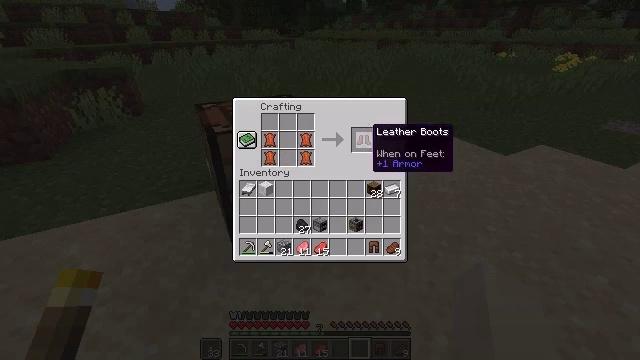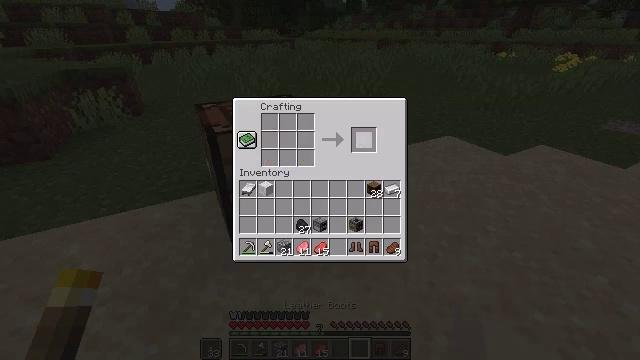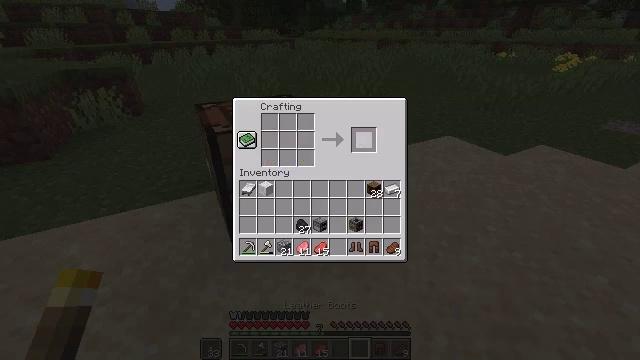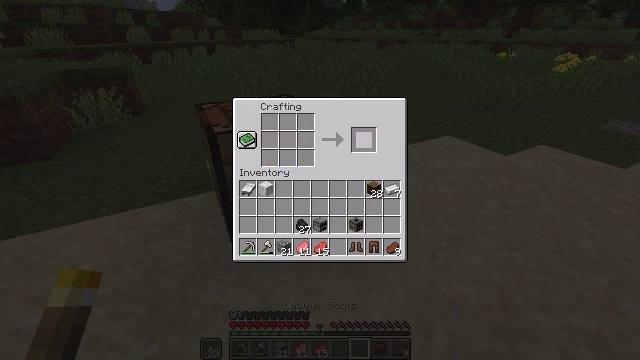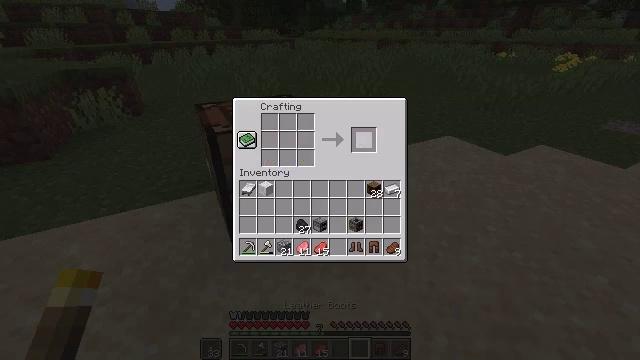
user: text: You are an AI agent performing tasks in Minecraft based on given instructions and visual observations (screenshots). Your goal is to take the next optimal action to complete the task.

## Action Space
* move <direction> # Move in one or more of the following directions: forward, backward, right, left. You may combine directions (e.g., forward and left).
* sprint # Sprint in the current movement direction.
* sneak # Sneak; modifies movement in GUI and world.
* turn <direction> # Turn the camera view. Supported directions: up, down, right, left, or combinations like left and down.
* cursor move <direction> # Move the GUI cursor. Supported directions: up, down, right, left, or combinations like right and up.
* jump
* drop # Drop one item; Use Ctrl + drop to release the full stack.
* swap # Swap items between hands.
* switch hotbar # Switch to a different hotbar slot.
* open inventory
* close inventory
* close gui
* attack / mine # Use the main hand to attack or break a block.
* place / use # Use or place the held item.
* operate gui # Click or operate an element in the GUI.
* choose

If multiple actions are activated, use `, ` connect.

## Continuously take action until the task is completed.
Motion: motion action
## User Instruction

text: Get leather boots using leather in the crafting table.
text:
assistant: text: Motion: sneak, operate gui
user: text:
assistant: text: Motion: sneak, operate gui
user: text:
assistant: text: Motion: sneak, operate gui
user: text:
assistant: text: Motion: sneak
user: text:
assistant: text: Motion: no_op
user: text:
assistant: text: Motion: no_op